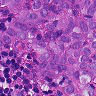
Metastatic tissue present: yes